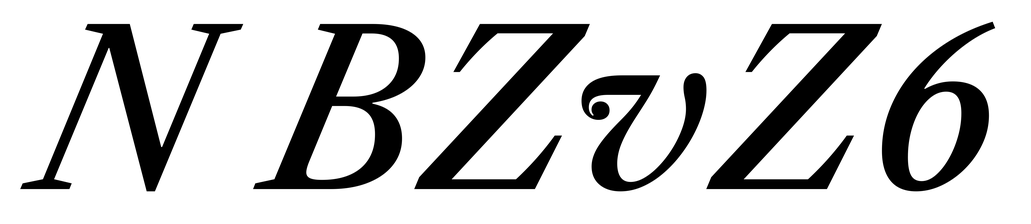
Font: LibreCaslonText-Italic_Medium_Italic